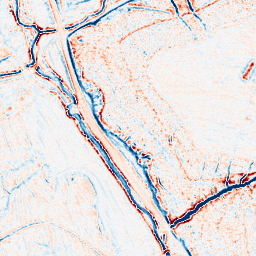
Category: edge_preserving
Decomposition family: bilateral
Decomposition parameters: d: 9
sigma_color: 50
sigma_space: 75
Upsampling method: sinc_hamming
Upsampling parameters: scale: 8
kernel_size: 16
Upsampling scale: 8